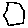
Label: hexagon